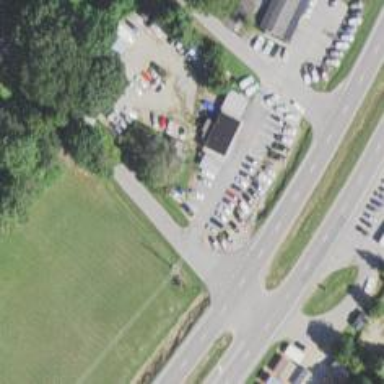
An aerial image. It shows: Car rental service.